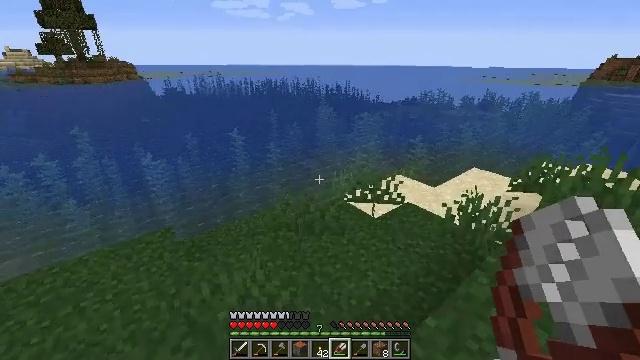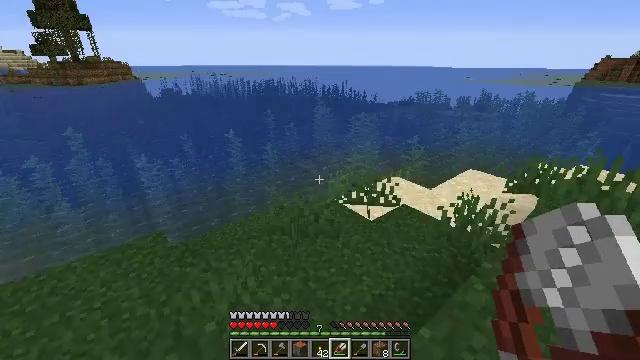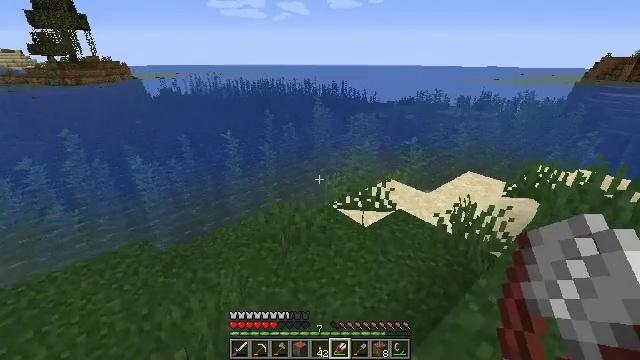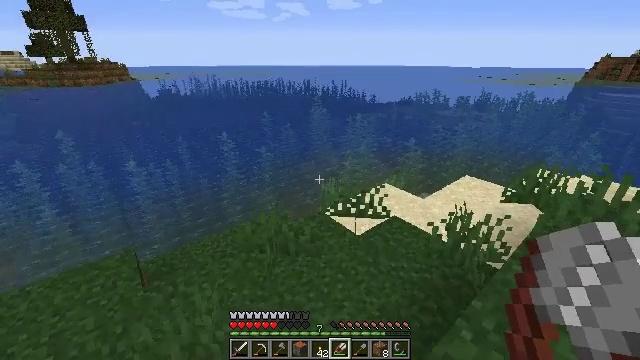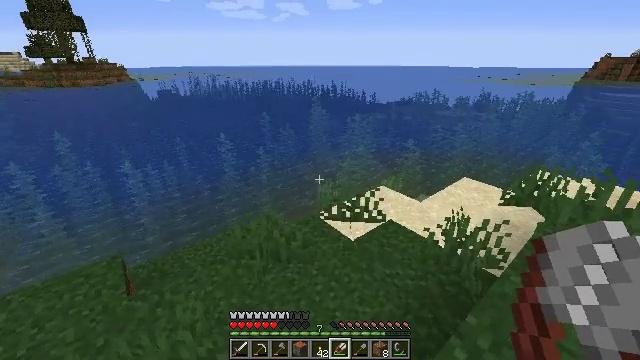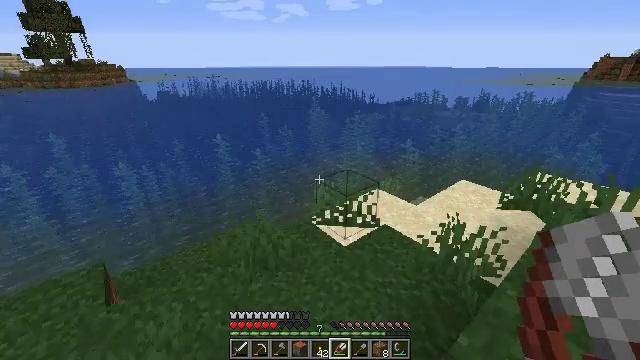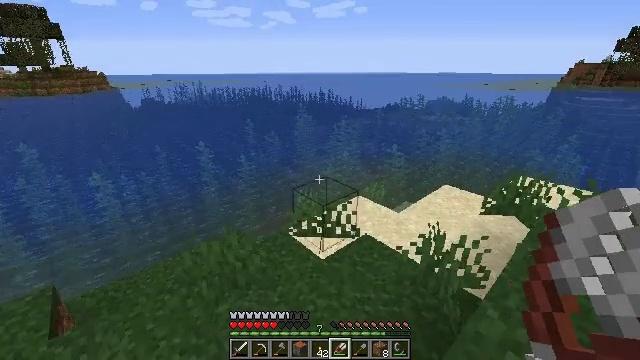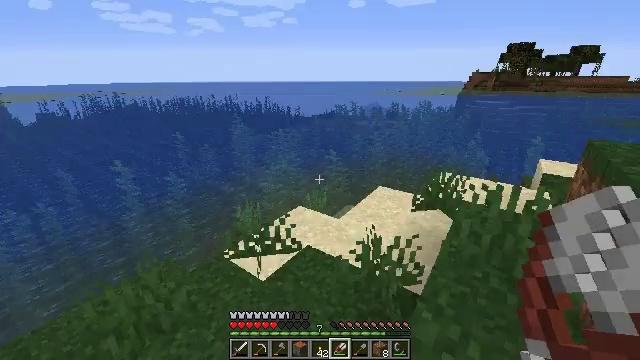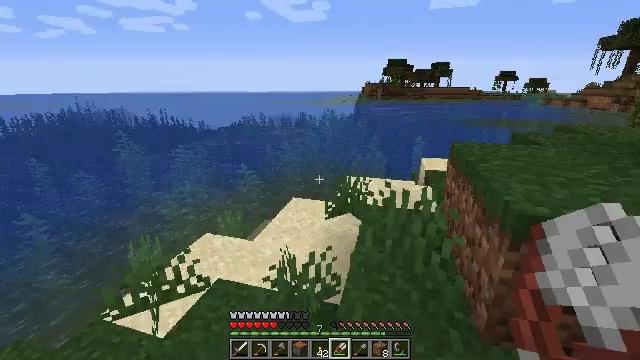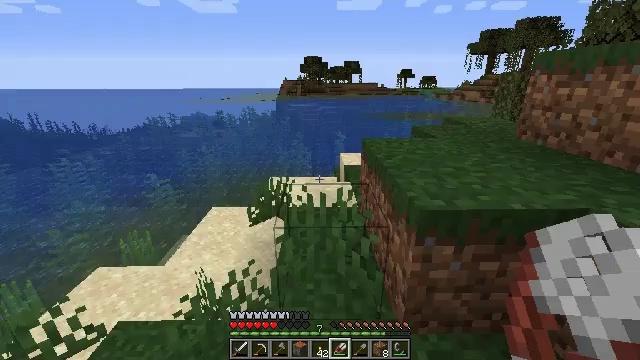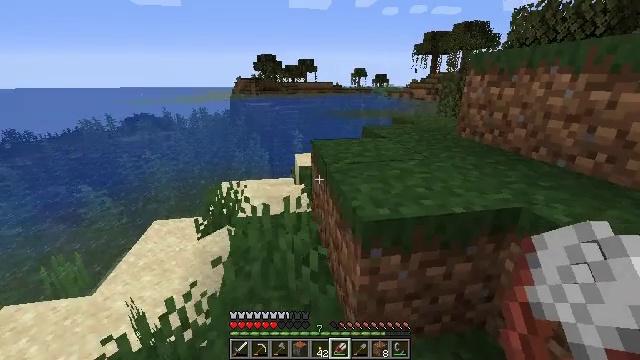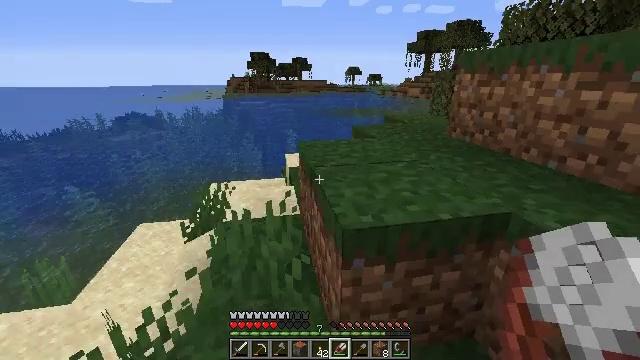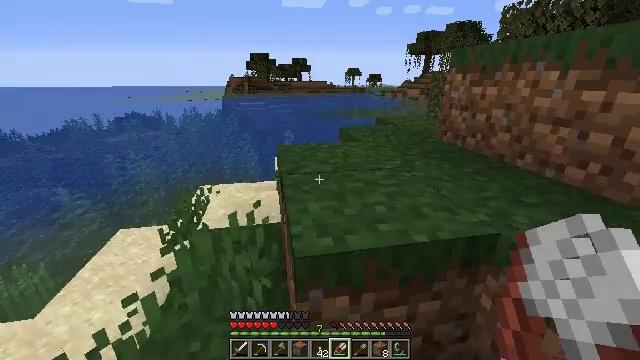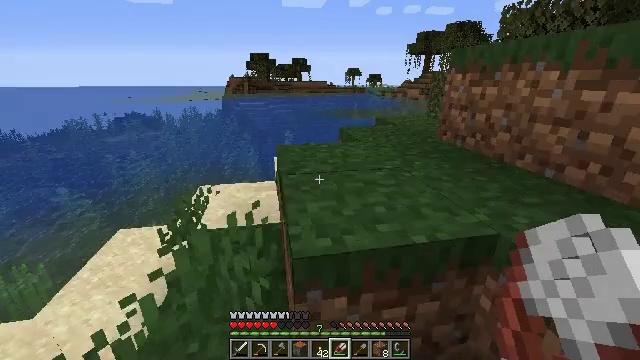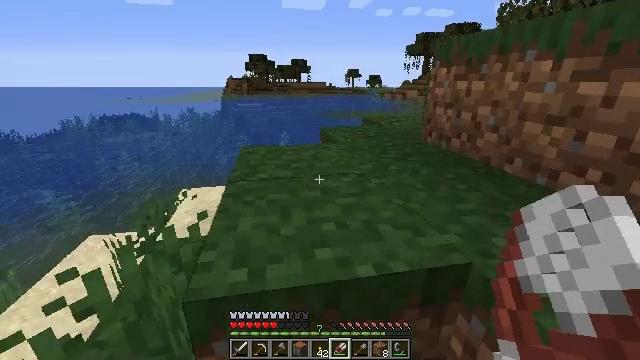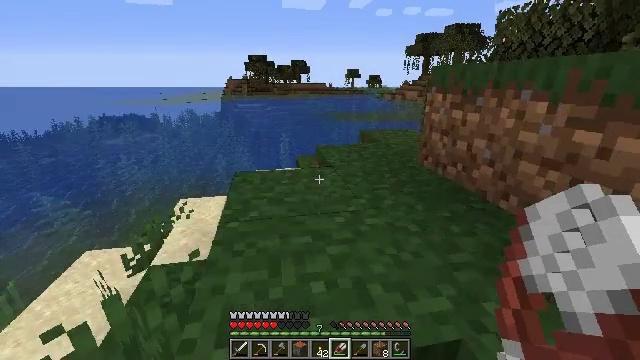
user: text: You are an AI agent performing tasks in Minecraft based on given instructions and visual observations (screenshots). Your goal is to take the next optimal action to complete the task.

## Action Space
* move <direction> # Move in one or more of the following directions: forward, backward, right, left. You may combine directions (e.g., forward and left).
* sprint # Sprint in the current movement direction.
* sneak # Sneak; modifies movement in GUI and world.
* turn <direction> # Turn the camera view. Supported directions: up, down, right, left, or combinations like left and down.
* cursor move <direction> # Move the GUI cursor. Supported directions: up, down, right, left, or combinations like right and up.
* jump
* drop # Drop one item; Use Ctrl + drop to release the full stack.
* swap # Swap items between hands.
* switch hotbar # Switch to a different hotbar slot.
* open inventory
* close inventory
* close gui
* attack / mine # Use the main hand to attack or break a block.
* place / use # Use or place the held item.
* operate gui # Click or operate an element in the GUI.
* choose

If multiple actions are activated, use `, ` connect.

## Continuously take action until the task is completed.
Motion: motion action
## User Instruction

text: Drop shears.
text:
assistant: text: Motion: move forward and move right
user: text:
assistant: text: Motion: move forward and move right
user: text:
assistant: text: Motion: move forward and move right
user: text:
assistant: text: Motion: move forward and move right
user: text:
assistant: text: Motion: move forward and move right
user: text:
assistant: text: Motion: move forward and move right, turn right
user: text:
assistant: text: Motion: move forward and move right, turn right and up
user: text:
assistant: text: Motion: move forward and move right, turn right and up
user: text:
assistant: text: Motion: move forward and move right, turn right
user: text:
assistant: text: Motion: move forward and move right, turn right
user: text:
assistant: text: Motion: move forward and move right, turn right
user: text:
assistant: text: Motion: move forward and move right
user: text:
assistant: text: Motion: move forward and move right
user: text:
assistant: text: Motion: move forward and move right
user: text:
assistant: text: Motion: move forward, jump
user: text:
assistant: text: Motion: move forward, jump
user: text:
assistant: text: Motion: move forward, jump
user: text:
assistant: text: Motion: move forward, jump
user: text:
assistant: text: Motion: move forward, jump
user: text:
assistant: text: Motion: move forward
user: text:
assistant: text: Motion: move forward
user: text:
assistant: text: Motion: move forward
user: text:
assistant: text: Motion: move forward
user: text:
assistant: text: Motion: move forward
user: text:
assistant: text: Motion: move forward
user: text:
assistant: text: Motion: move forward
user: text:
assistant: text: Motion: move forward
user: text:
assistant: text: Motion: move forward
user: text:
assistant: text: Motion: move forward
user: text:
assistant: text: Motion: move forward